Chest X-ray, PA view. Patient: 42 years old, sex F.
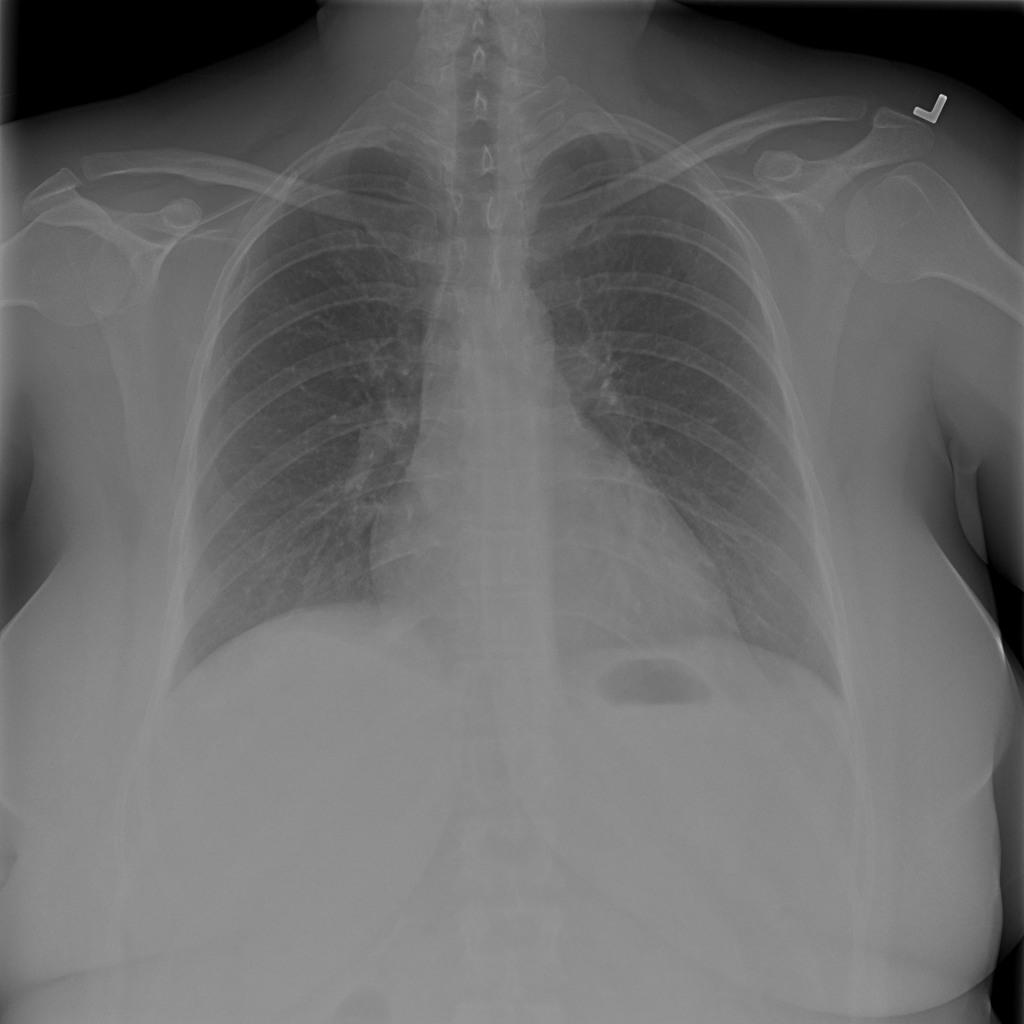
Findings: No Finding